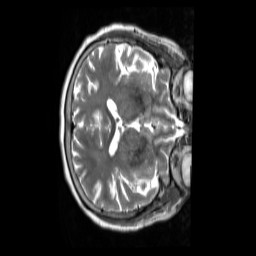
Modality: T2w
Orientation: axial
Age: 64
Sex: female
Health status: ill
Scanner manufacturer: siemens
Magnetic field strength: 3 T
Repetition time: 2.8 s
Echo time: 0.326 s